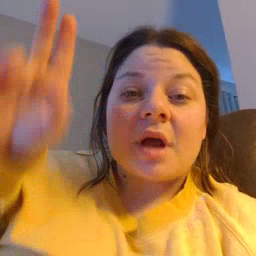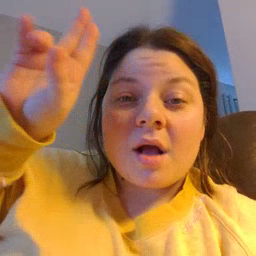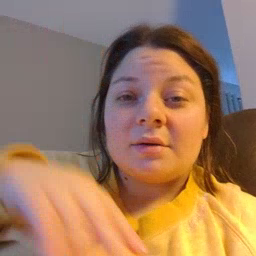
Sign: uncle